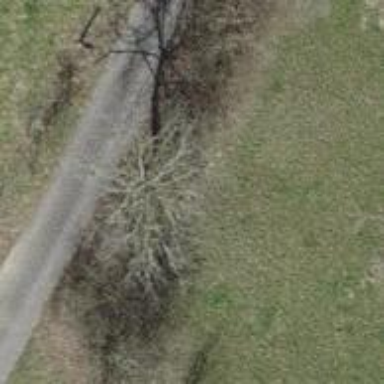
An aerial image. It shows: Beautiful tree in nature.